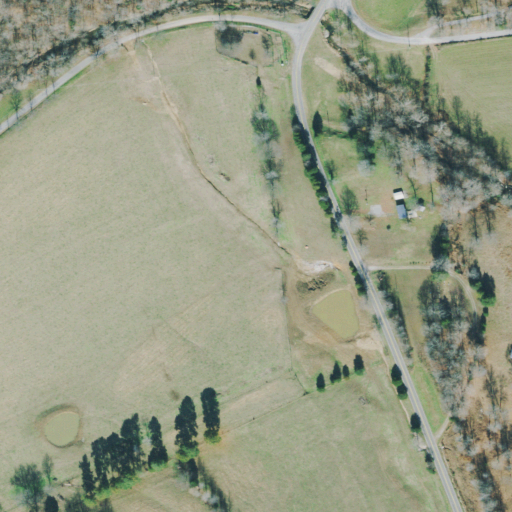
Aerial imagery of valley in Tennessee named Rogers Hollow containing pasture, open development, deciduous forest, low intensity development, mixed forest, and grassland